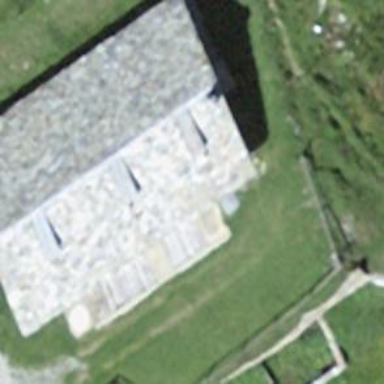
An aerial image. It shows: Hut with gabled roof.